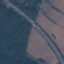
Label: Highway